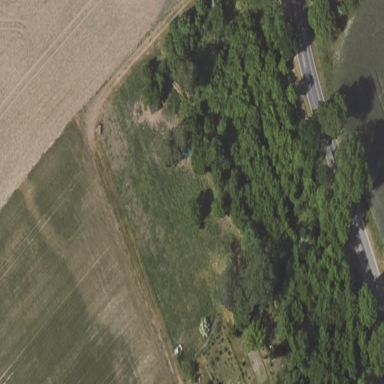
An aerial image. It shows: Semi-deciduous broadleaved woodland.